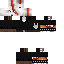
A male human skin with dark skin, wearing brown long hair dressed in a blue hoodie and brown pants, featuring a closed mouth.